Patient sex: M
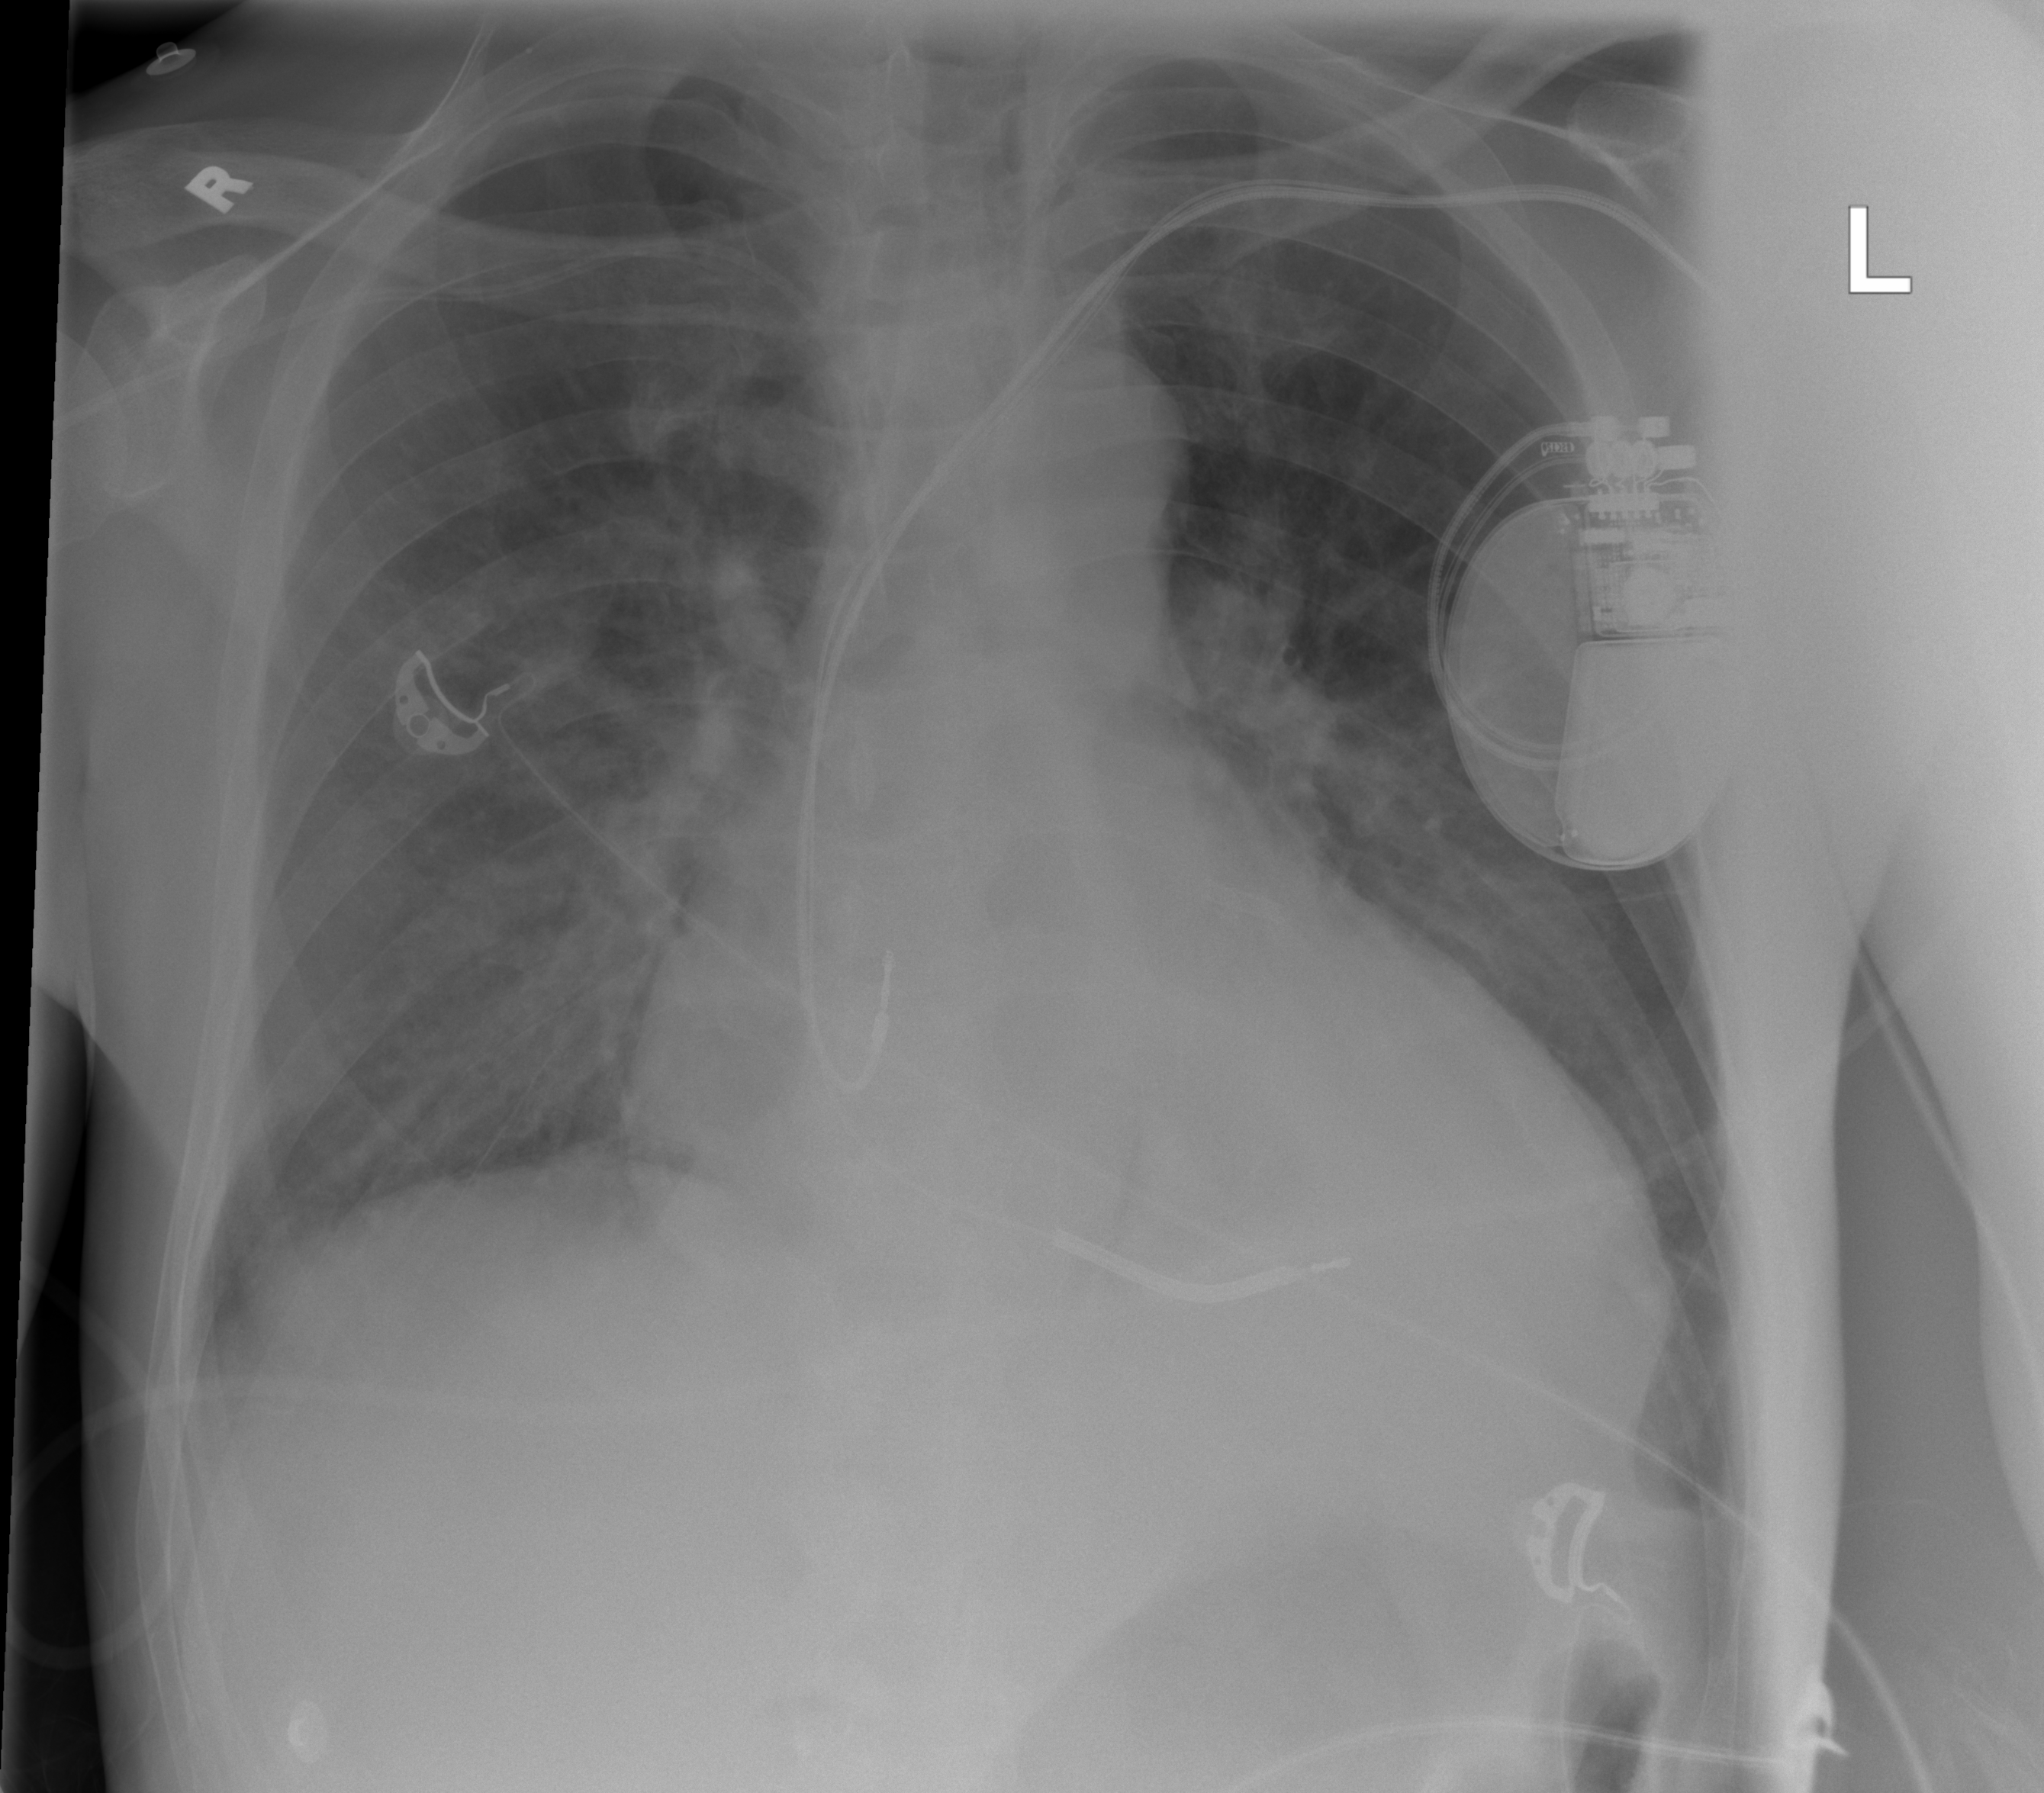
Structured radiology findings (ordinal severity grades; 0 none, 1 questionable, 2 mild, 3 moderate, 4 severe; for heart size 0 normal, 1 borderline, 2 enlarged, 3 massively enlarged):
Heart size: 2
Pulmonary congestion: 2
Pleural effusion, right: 1
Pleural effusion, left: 2
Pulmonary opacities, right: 2
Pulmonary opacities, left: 0
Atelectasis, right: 1
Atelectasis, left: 2